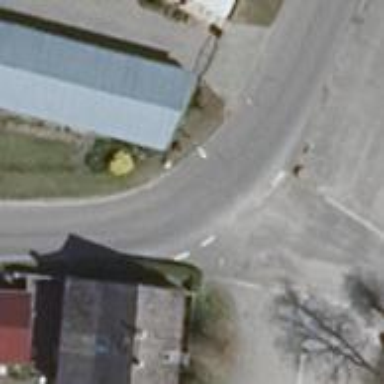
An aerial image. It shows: Unclassified road with asphalt surface.